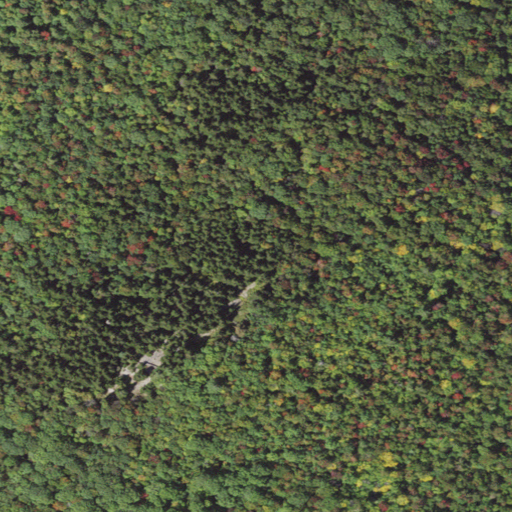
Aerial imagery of mountain in New Hampshire named Snow Mountain containing mixed forest, deciduous forest, and evergreen forest